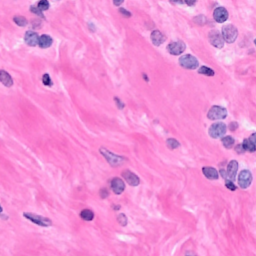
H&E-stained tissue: Breast